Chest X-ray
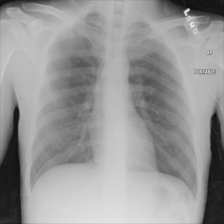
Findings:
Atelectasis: negative
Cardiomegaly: negative
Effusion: negative
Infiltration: negative
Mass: negative
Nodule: negative
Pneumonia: negative
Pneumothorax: negative
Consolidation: negative
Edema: negative
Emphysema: negative
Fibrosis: negative
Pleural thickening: negative
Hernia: negative